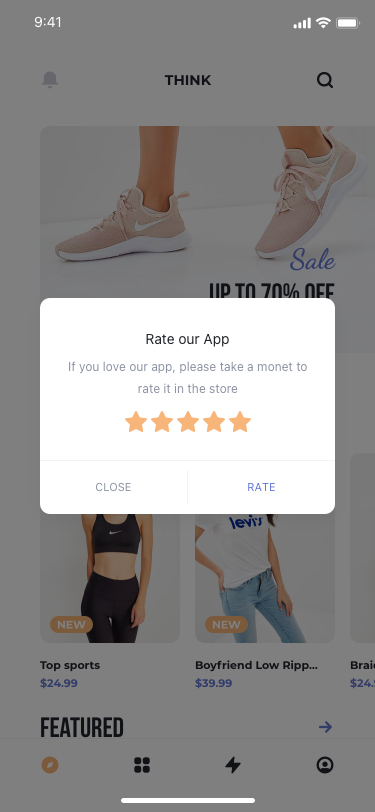
Text in this UI design:
Choose A Plan
If you love our app, please take a monet to rate it in the store
Rate our App
RATE
CLOSE